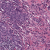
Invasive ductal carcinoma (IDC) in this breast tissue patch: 1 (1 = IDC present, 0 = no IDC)